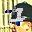
Label: 7